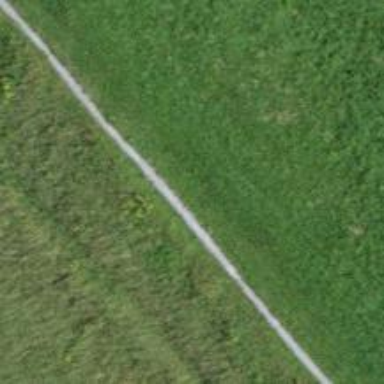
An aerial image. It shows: Pebblestone path.